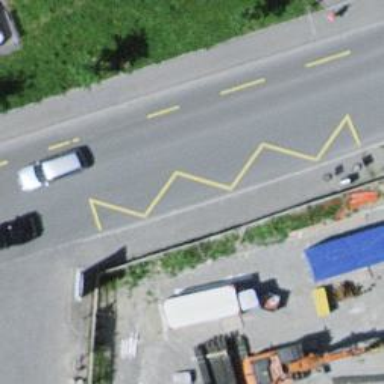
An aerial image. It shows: Bus stop with sheltered platform for public transport.